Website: lowes
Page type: cart
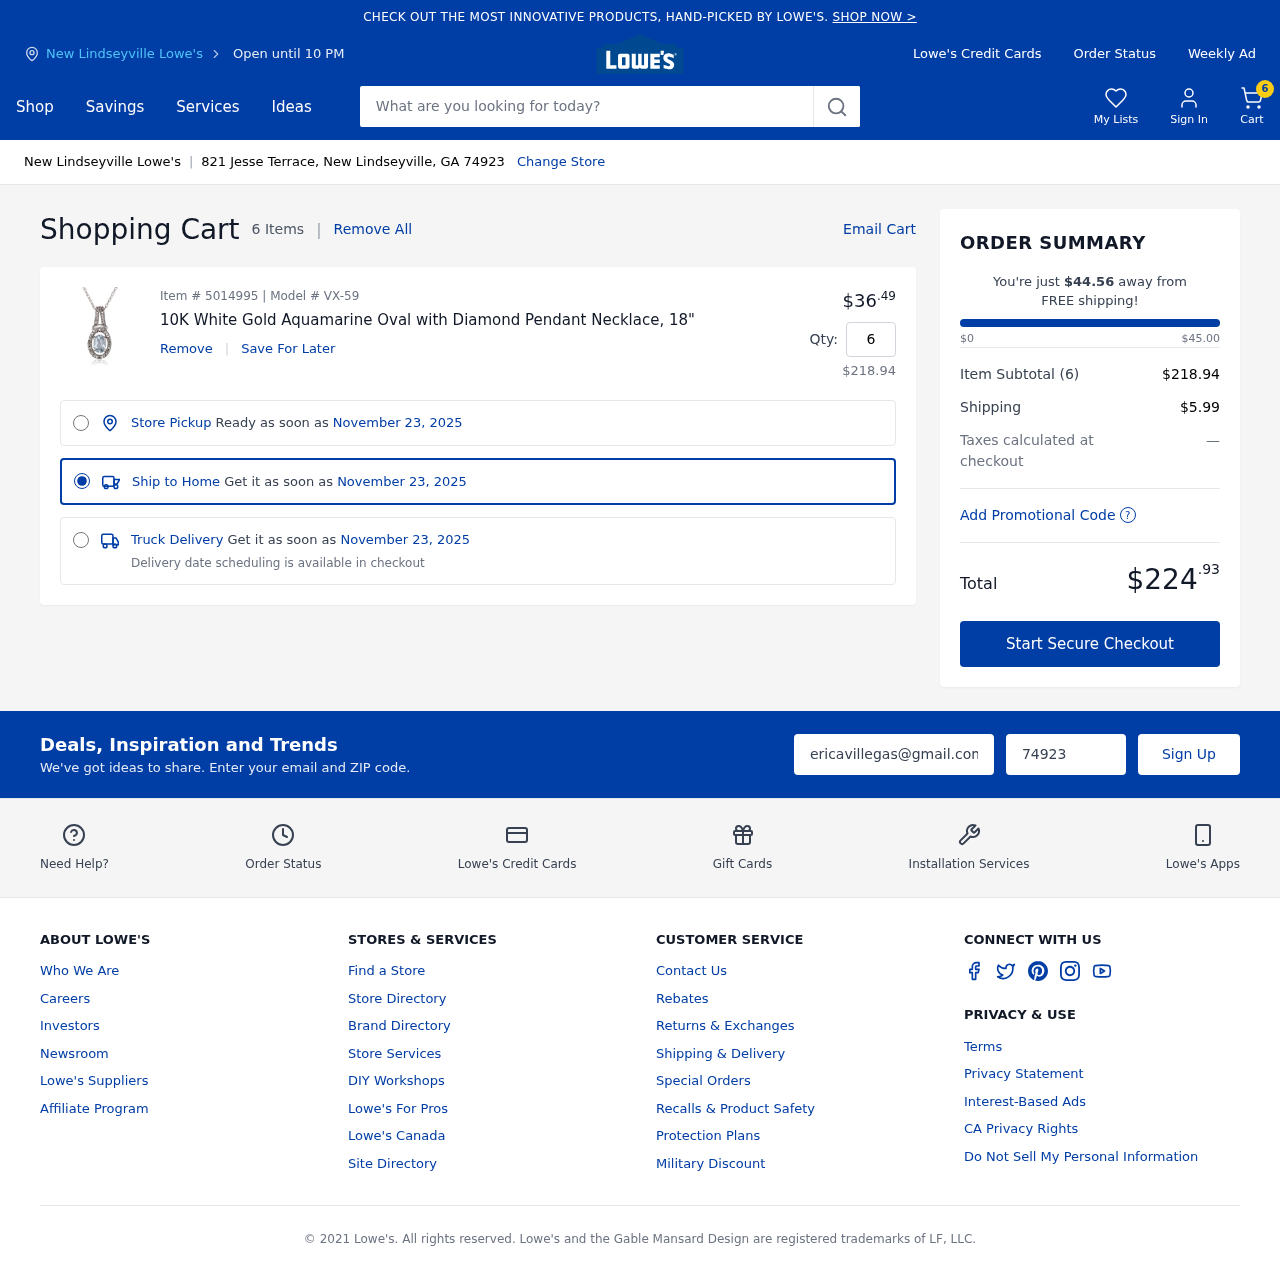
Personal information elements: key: PII_CITY
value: New Lindseyville Lowe's
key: PII_EMAIL
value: ericavillegas@gmail.com
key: PII_POSTCODE
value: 74923
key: PII_STREET
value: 821 Jesse Terrace
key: PII_CITY_STATE_ZIP
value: New Lindseyville, GA 74923
Product elements: key: PRODUCT1_NAME
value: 10K White Gold Aquamarine Oval with Diamond Pendant Necklace, 18"
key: PRODUCT1_PRICE
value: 36.49
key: PRODUCT1_QUANTITY
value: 6
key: PRODUCT1_SUBTOTAL
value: $218.94
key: PRODUCT_ITEM_NUMBER
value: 5014995
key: PRODUCT_MODEL_NUMBER
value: VX-59
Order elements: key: ORDER_NUM_ITEMS
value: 6
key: ORDER_NUM_ITEMS
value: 6 Items
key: ORDER_DELIVERY_DATE
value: November 23, 2025
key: ORDER_SUBTOTAL
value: $218.94
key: ORDER_SHIPPING_COST
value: $5.99
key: ORDER_TOTAL
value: $224.93
Search elements: key: HEADER_SEARCH
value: What are you looking for today?